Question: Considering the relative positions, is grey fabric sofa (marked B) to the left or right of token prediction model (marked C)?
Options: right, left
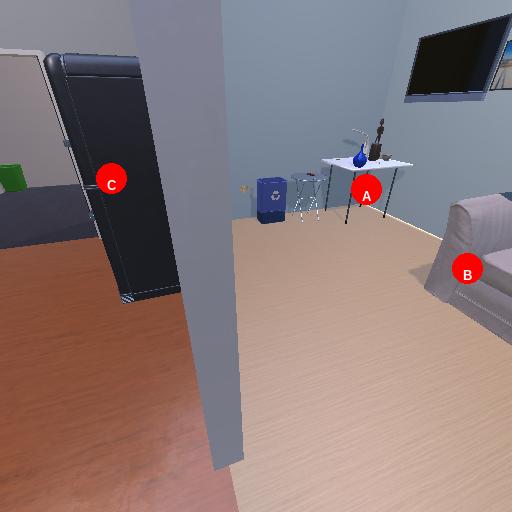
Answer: right